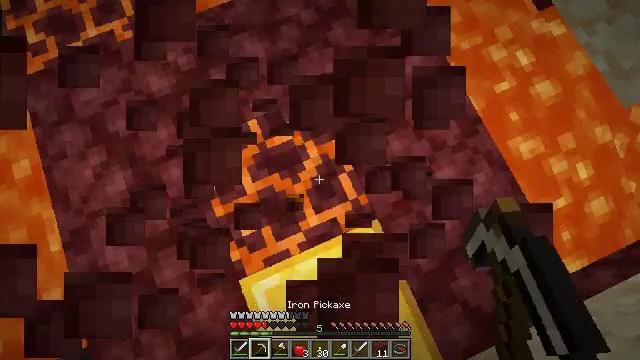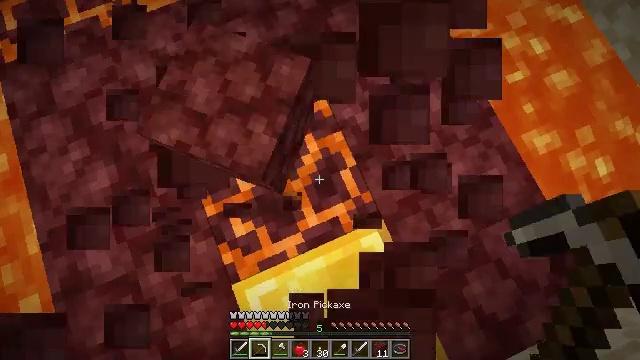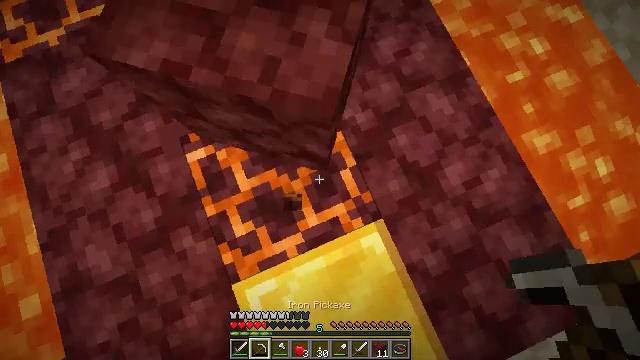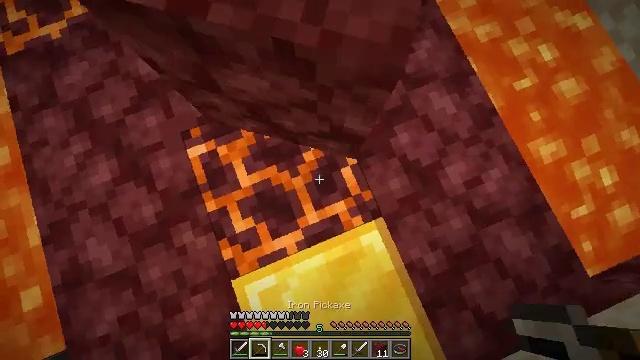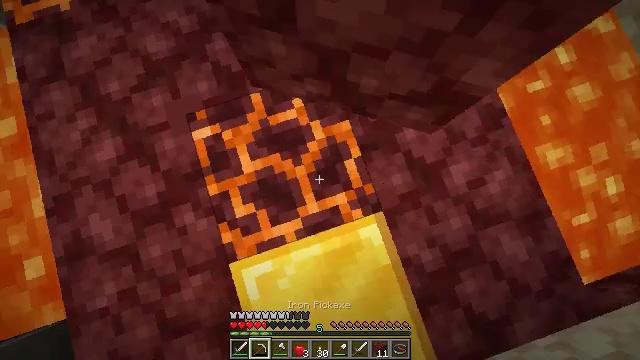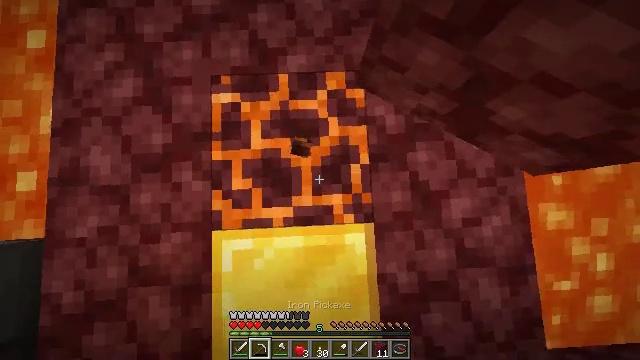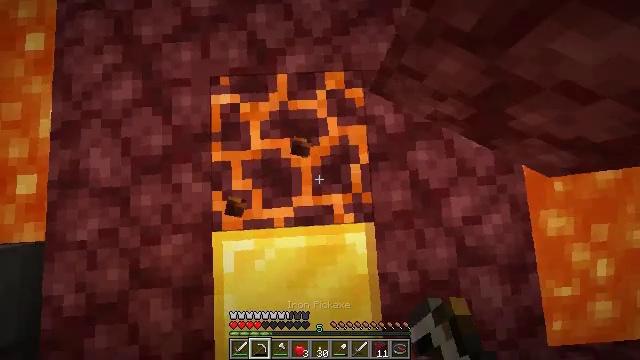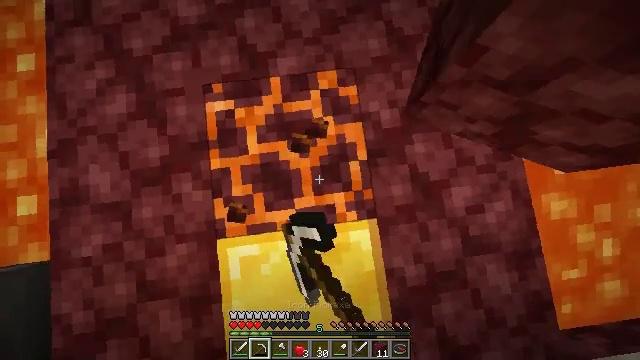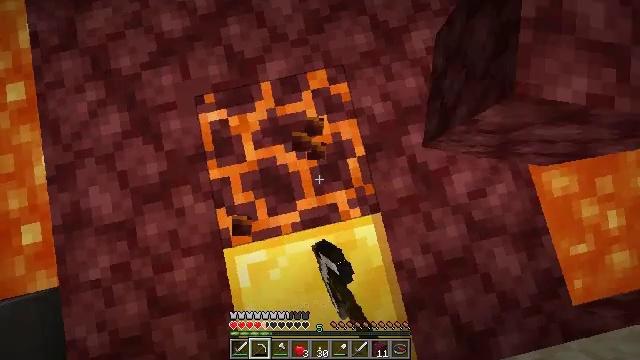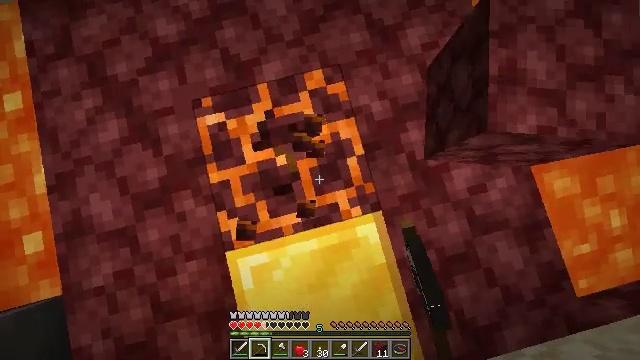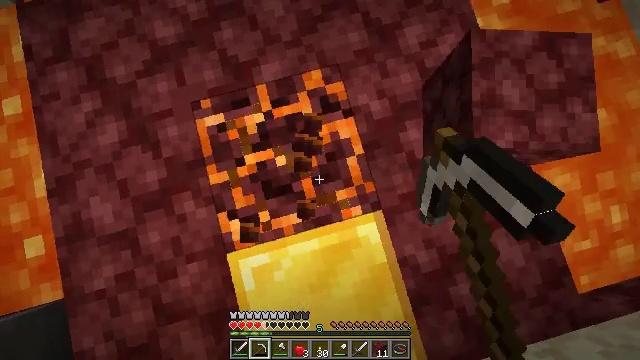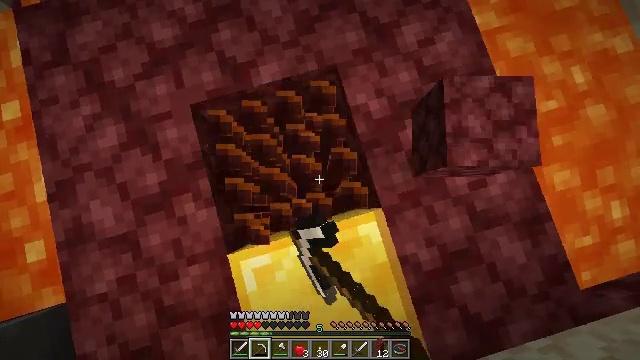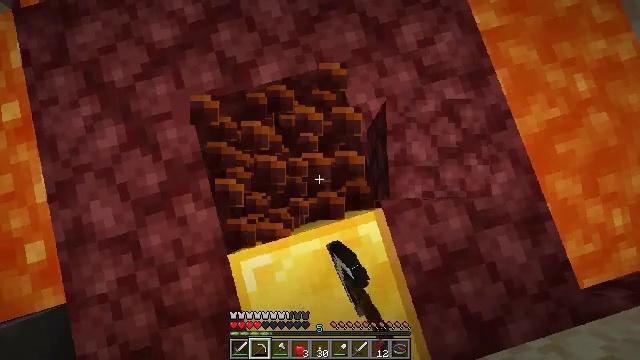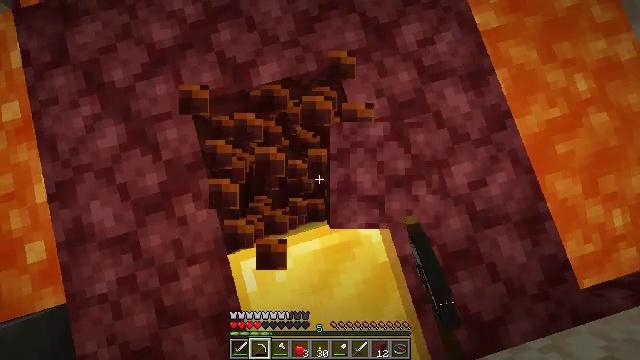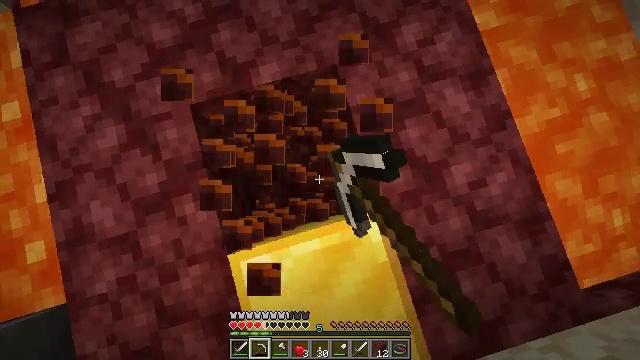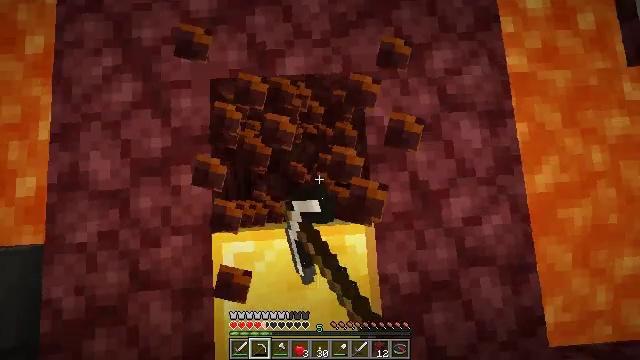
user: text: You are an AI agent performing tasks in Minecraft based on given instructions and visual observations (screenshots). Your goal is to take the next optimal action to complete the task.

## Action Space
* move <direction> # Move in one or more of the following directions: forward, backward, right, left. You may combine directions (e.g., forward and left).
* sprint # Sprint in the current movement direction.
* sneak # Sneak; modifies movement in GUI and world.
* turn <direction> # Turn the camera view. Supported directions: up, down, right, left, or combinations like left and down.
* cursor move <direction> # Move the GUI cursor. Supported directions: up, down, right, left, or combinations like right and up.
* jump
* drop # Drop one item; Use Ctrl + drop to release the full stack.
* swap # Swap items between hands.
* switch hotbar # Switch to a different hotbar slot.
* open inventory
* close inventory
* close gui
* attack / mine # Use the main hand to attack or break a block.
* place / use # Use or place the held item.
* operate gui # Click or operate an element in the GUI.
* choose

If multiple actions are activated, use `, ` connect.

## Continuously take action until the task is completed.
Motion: motion action
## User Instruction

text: Be careful while mining the magma block to avoid taking damage.
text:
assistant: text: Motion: no_op
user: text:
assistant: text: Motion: no_op
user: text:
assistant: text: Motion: no_op
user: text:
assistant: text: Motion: turn left and down
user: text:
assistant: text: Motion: turn left and down, attack / mine
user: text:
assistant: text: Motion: attack / mine
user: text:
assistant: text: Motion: attack / mine
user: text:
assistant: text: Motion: attack / mine
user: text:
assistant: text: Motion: attack / mine
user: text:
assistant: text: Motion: attack / mine
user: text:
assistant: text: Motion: attack / mine
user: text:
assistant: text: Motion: attack / mine
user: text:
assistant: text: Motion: attack / mine
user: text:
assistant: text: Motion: attack / mine
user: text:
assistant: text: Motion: no_op
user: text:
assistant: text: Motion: no_op